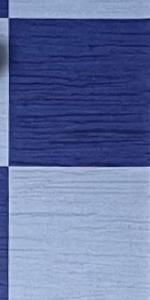
Label: Empty